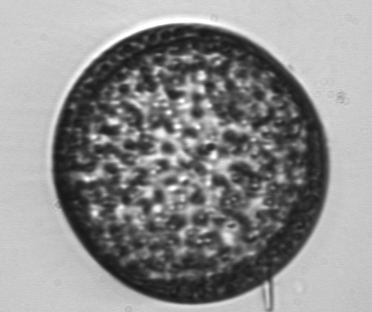
Label: Coscinodiscus